Question: I've got a 'div' within a 'div', both are percentage based for the page but the nested 'div' overlaps slightly to the right.
I'm actually trying to get the white box sit inside the first light blue 'div' with a small 'margin' on all sides so you can see a bit of the darker backround color, making it stand out more.
Editing to point out that the point of the 'position:fixed' is to make the white box move as you scroll.
A solution was posted that involved chaning the 'position' to 'relative', although this obviously stops the box from moving.
### JSFiddle

'''
div {
border-radius: 5px;
}
#header {
height: 50px;
background-color: #F38630;
margin-bottom: 10px;
}
.left {
height: 1300px;
width: 25%;
background-color: #A7DBD8;
float: left;
margin-bottom: 10px;
}
.right {
height: 1300px;
width: 75%;
background-color: #E0E4CC;
float: right;
margin-bottom: 10px;
}
#footer {
height: 50px;
background-color: #69D2E7;
clear: both;
}
#fixedleft {
height: 50px;
width: 25%;
background-color: #FFFFFF;
position: fixed;
margin: 1px 1px 1px 1px;
}
'''
'''
<html>
<head>
<title>Result</title>
</head>
<body>
<div id="header"></div>
<div class="left"><div id="fixedleft"></div></div>
<div class="right"></div>
<div id="footer"></div>
</body>
</html>
'''
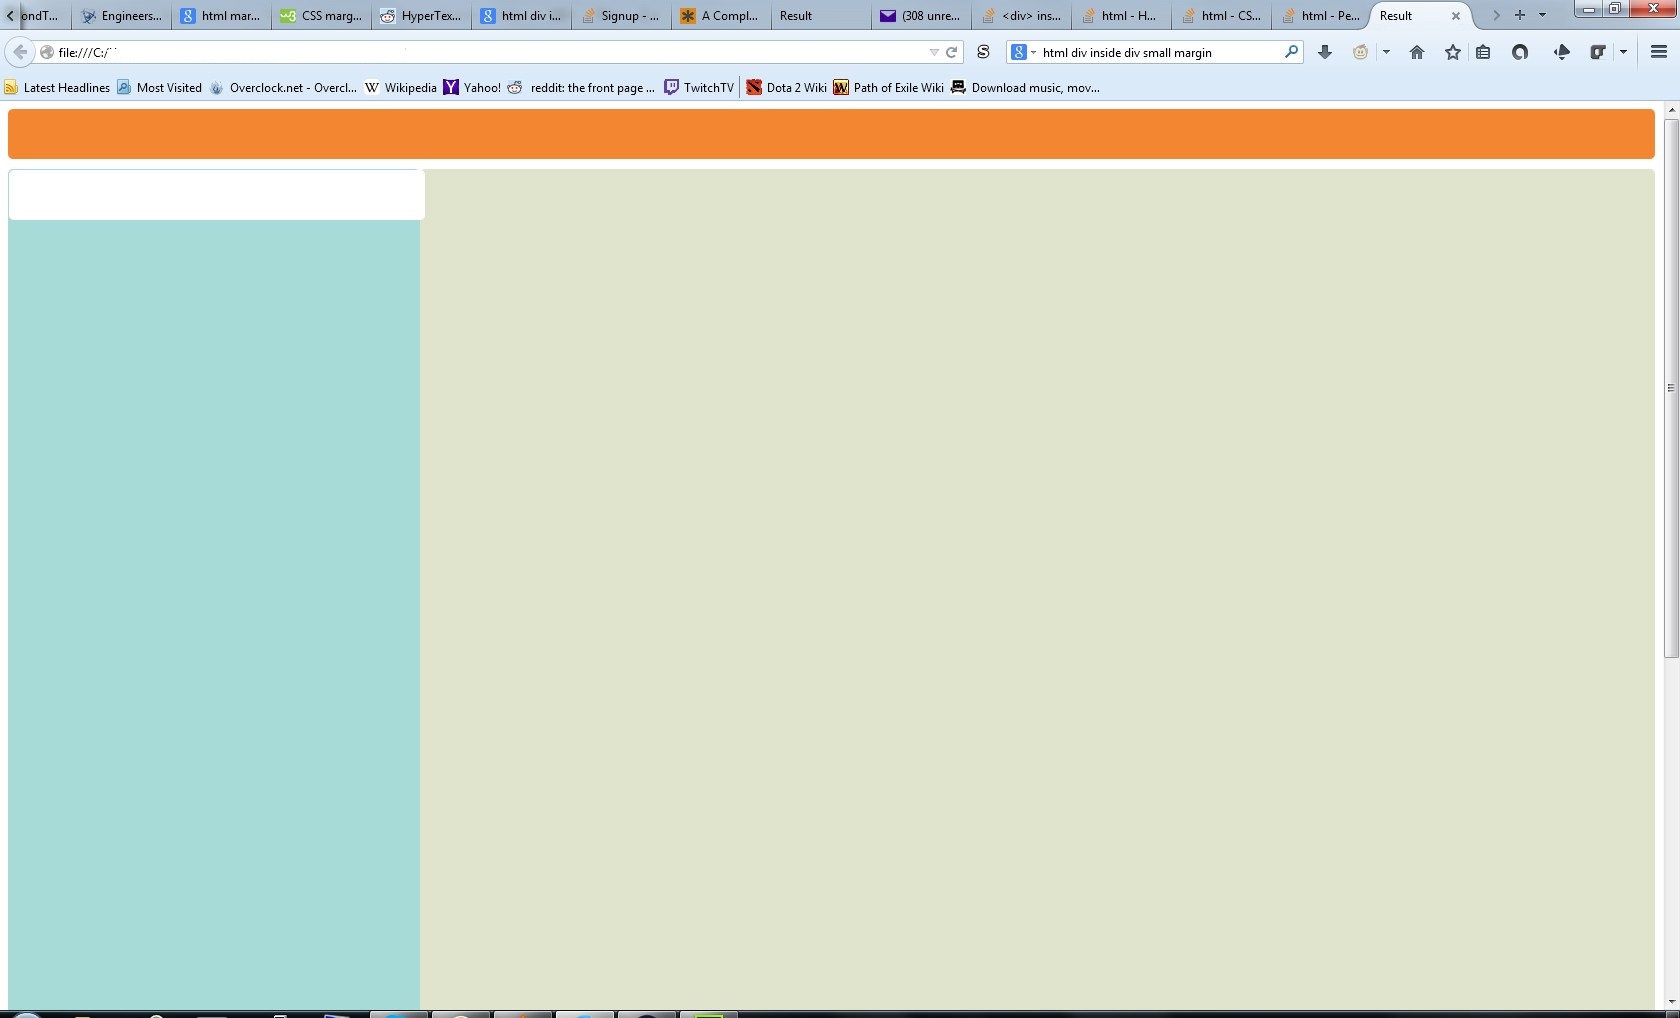
Answer: Your margin is increasing with the width.
Try:
'''
#fixedleft {
height: 50px;
width: calc(25% - 2px);
background-color: #FFFFFF;
position: fixed;
margin: 1px;
}
'''